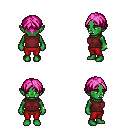
a pixel art fantasy rpg character, female body template, orc, green skin, maroon sleeveless shirt, red pants, pink parted hairstyle, bracelets, four views (front, back, left, right), 2x2 character sprite sheet, small pixel art, hard edges, no anti-aliasing